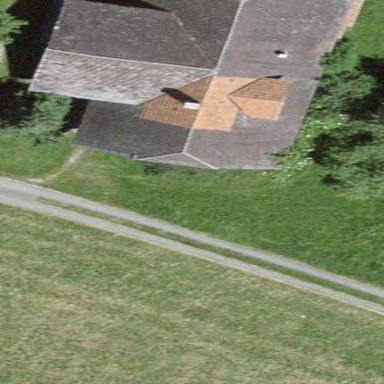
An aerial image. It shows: Farm building.